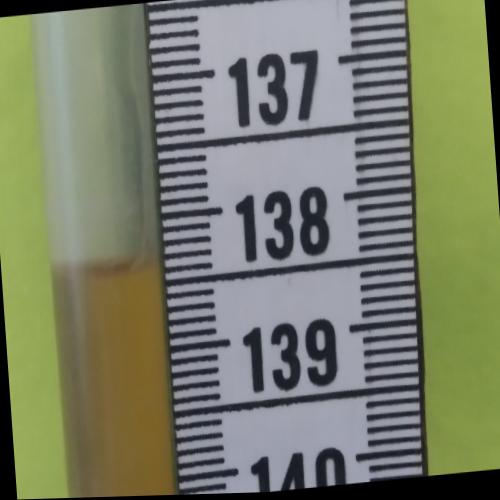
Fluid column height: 138.3 cm